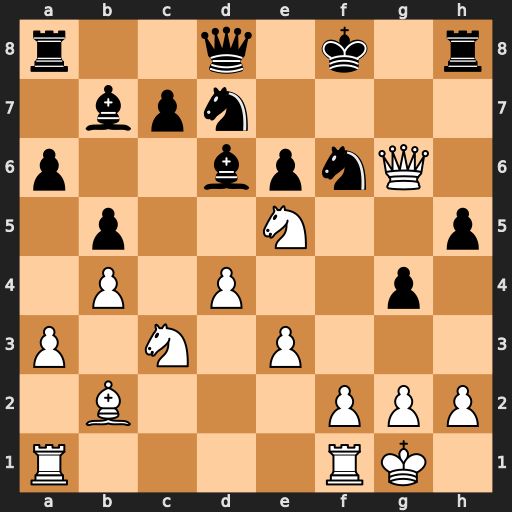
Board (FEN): r2q1k1r/1bpn4/p2bpnQ1/1p2N2p/1P1P2p1/P1N1P3/1B3PPP/R4RK1
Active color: w
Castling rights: -
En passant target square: -
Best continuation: Qf7#